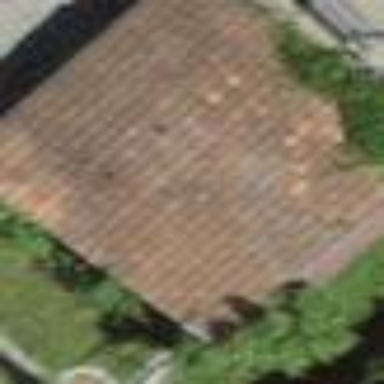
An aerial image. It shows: Shed.